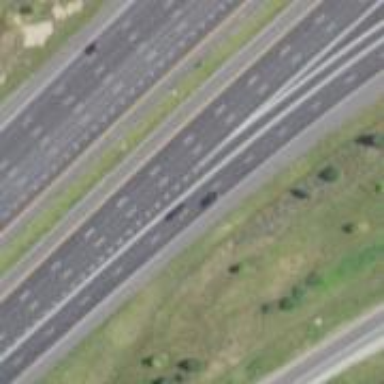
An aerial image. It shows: Motorway.